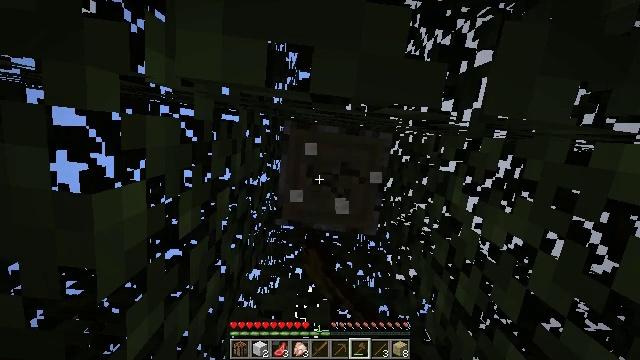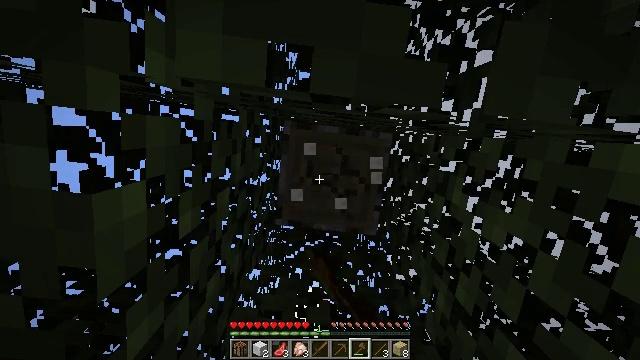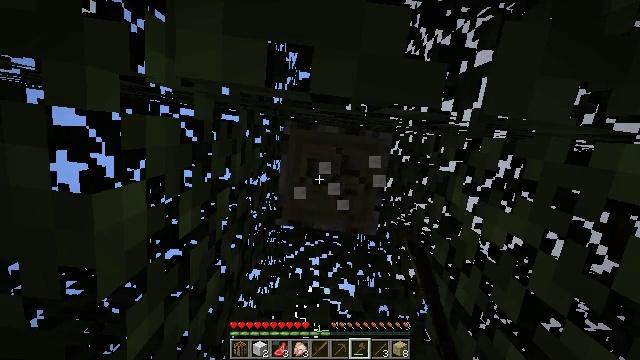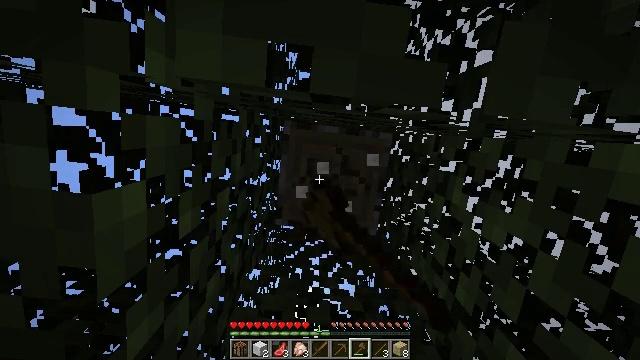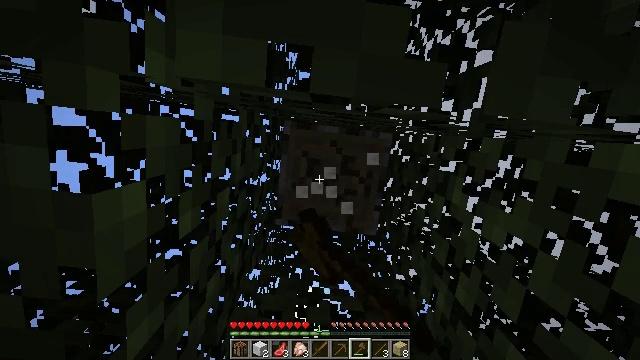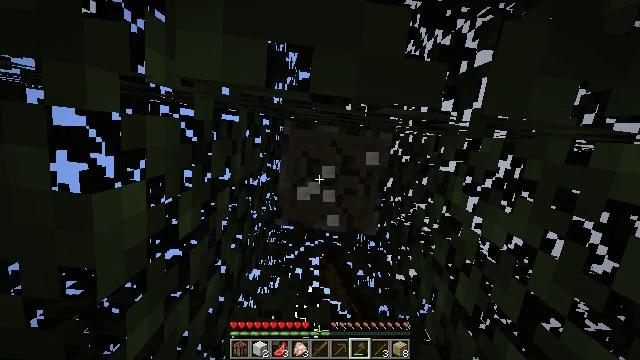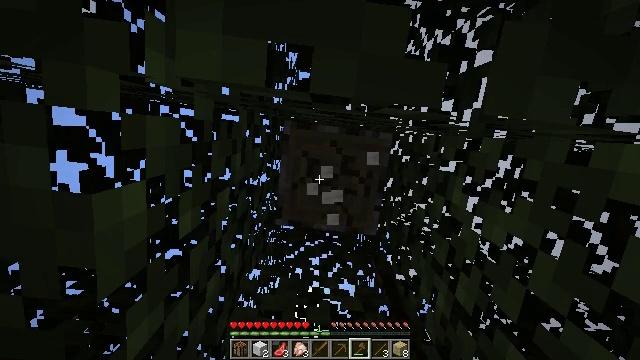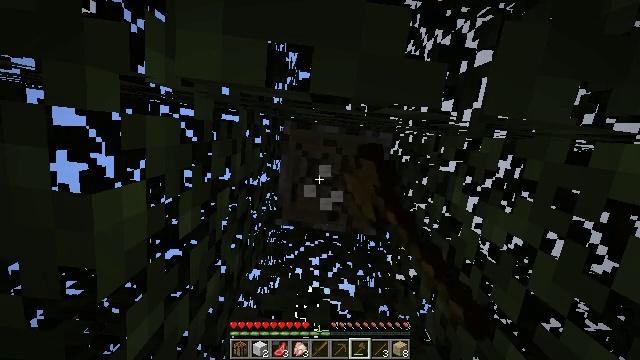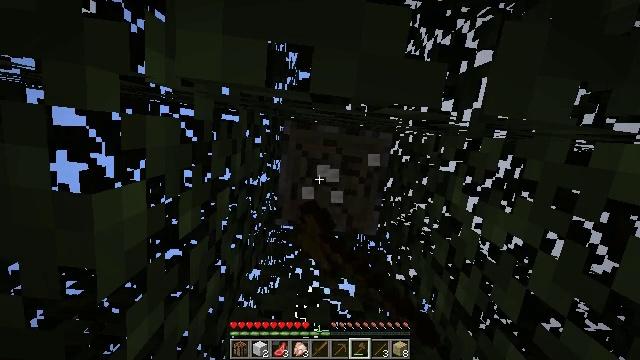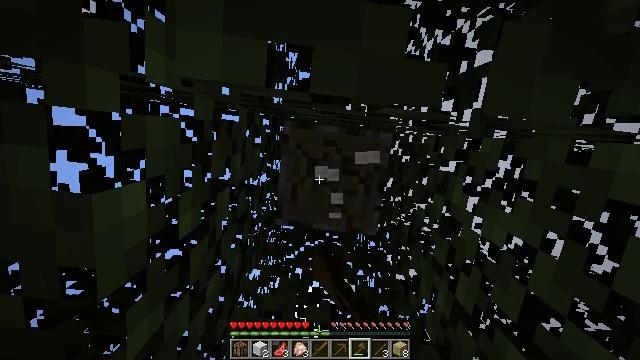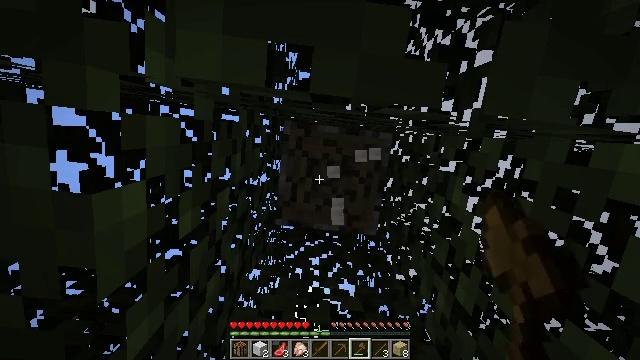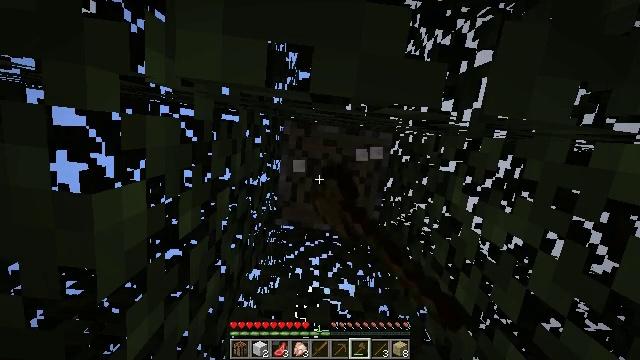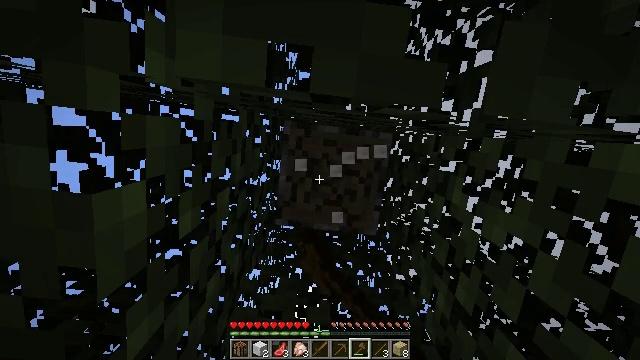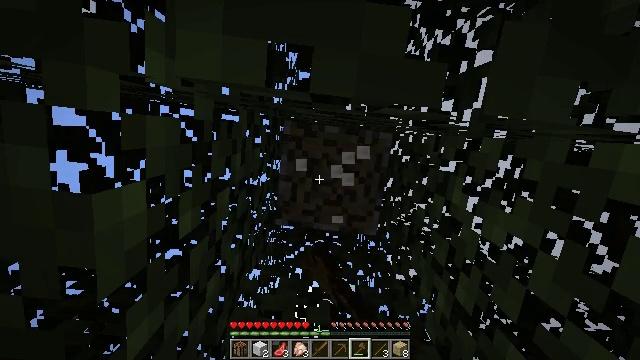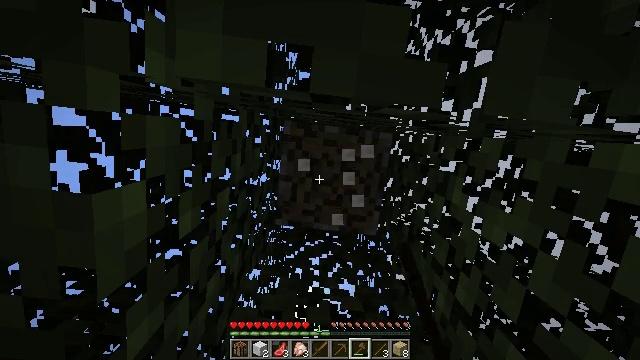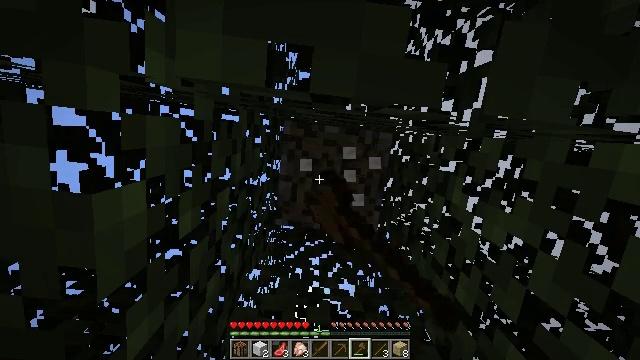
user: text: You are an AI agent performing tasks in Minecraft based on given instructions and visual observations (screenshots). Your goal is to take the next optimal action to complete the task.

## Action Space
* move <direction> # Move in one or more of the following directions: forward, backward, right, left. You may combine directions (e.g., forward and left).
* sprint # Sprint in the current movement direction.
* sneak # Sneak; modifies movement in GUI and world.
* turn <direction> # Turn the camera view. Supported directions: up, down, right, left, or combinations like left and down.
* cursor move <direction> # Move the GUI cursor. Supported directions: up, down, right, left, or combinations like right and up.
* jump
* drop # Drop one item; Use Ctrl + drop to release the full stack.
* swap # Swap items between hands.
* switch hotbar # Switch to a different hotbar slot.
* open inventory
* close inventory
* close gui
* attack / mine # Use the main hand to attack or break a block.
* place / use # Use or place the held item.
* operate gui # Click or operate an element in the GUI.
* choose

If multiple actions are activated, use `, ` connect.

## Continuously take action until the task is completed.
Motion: motion action
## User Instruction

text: Gather birch log for crafting.
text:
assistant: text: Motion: attack / mine
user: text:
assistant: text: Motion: attack / mine
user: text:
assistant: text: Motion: attack / mine
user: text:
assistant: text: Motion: attack / mine
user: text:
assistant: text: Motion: attack / mine
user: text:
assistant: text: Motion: attack / mine
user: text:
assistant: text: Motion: attack / mine
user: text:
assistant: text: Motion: attack / mine
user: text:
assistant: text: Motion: attack / mine
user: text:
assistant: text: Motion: attack / mine
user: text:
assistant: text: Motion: attack / mine
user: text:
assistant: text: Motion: attack / mine
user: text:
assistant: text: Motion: attack / mine
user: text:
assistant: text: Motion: attack / mine
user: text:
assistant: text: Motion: attack / mine
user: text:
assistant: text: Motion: attack / mine
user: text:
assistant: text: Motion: attack / mine
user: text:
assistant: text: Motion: attack / mine
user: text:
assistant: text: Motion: attack / mine
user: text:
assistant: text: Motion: attack / mine
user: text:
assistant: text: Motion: attack / mine
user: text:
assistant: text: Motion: attack / mine
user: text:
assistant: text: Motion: attack / mine
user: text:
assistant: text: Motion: attack / mine
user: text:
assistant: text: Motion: attack / mine
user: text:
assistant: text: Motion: attack / mine
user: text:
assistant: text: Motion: no_op
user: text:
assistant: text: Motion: no_op
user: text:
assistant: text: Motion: no_op
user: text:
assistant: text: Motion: turn down